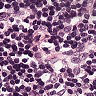
Metastatic tissue present: no